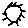
Label: sun